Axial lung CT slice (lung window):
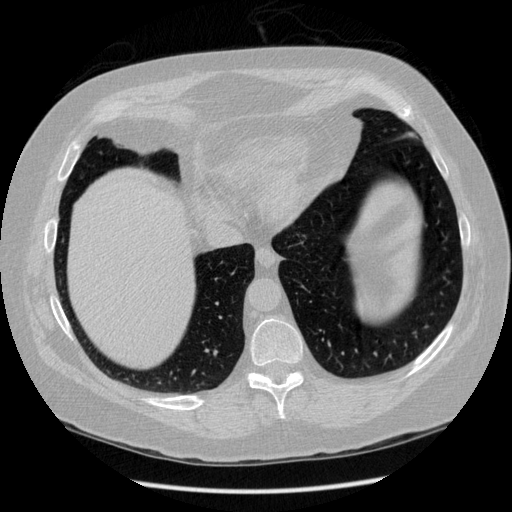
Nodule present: no